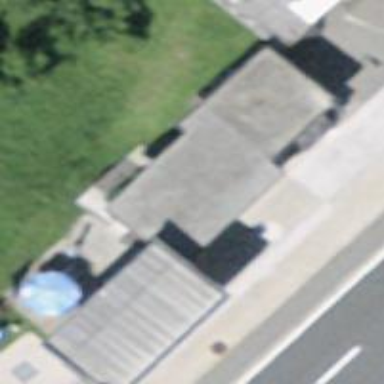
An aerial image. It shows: Fuel station.